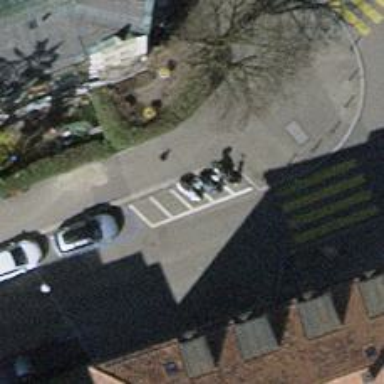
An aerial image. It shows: Motorcycle parking area.